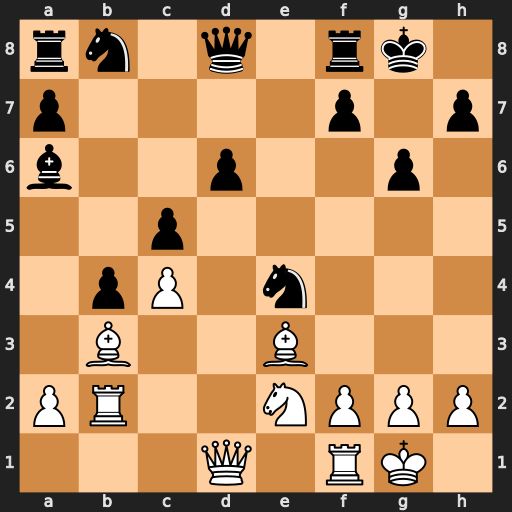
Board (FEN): rn1q1rk1/p4p1p/b2p2p1/2p5/1pP1n3/1B2B3/PR2NPPP/3Q1RK1
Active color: w
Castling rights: -
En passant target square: -
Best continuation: Qd5 Qe7 Qxa8 Bb7 Qxa7 Nc6 Qb6